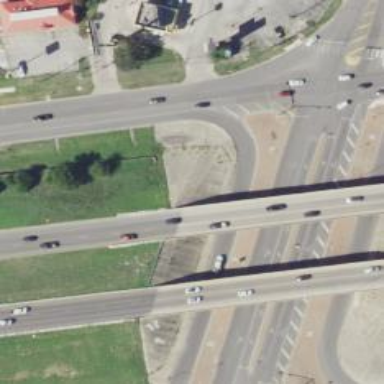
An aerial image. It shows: Secondary link road with asphalt surface.